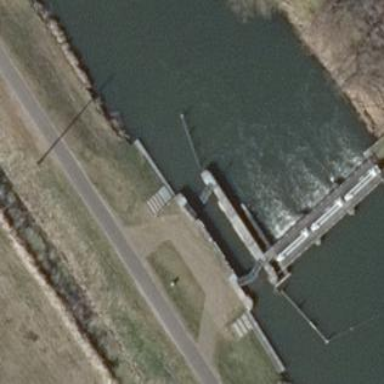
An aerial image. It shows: Weir structure.